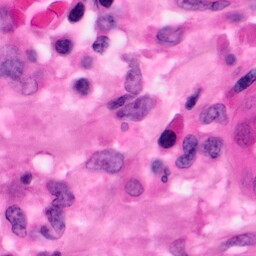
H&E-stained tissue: Pancreatic